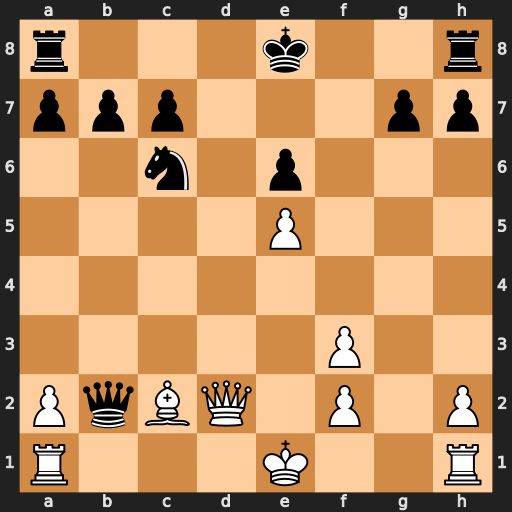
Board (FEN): r3k2r/ppp3pp/2n1p3/4P3/8/5P2/PqBQ1P1P/R3K2R
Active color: w
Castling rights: KQkq
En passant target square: -
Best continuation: Bg6+ hxg6 Qxb2